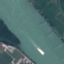
Label: River